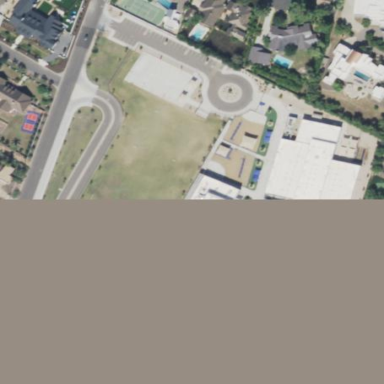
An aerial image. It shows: School.